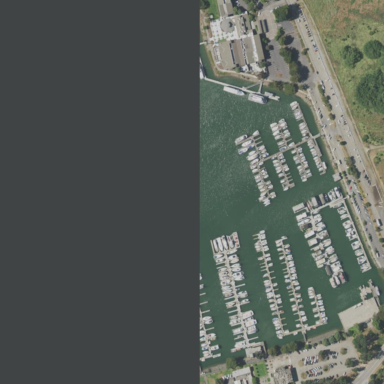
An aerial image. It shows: Marina with sanitary dump station available.